Interaction volume radius: 5 \u00c5
Interaction volume height: 20 \u00c5
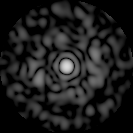
Disorder parameter: 0.805